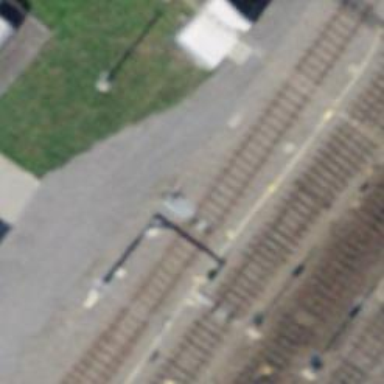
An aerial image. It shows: Railway switch.